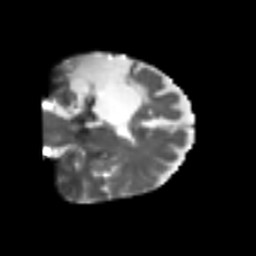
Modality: T2w
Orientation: coronal
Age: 45
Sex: male
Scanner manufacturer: siemens
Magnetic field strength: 3 T
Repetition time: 4.999 s
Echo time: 0.07946 s